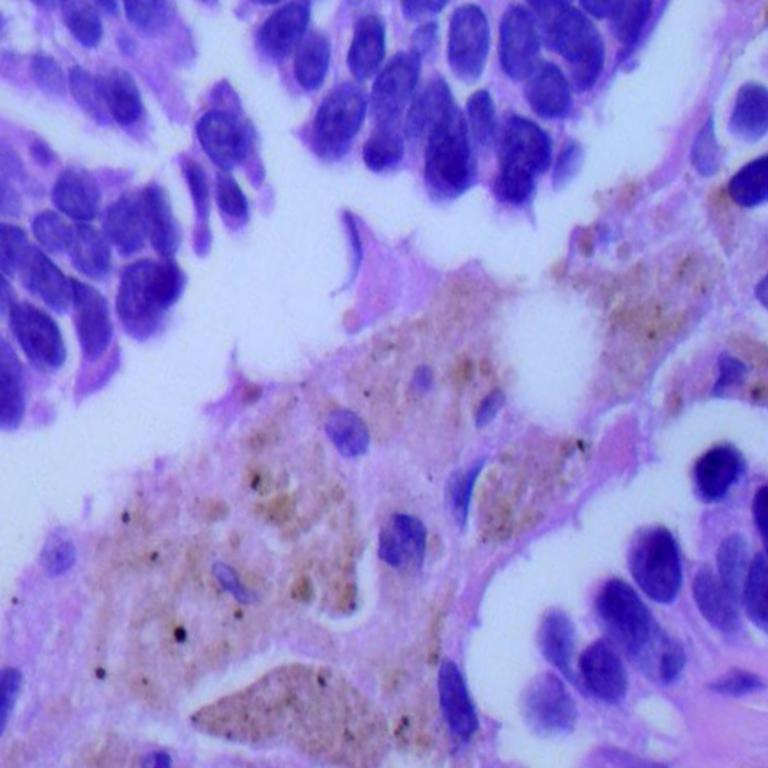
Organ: lung
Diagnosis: adenocarcinomas